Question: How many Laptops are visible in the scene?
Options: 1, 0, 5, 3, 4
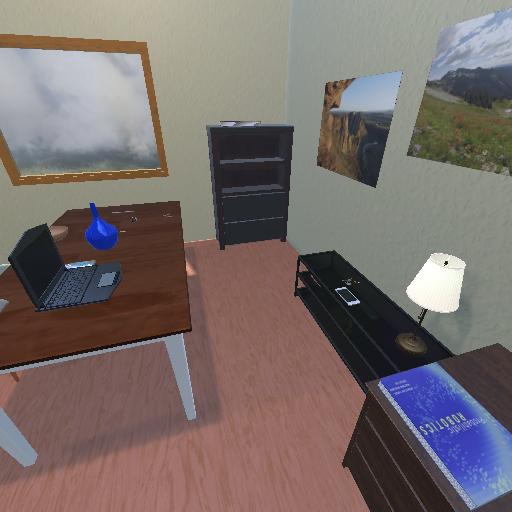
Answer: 1